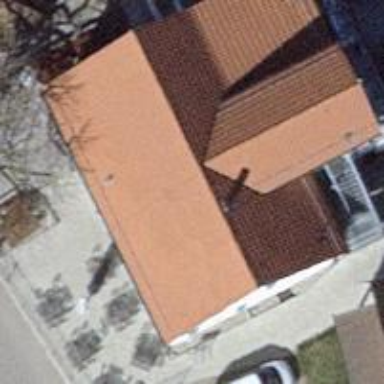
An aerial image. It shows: Restaurant.